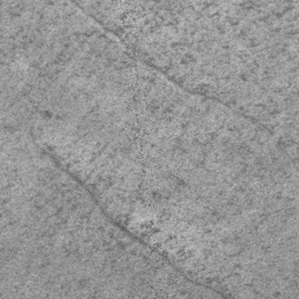
Label: frost